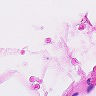
Metastatic tissue present: no